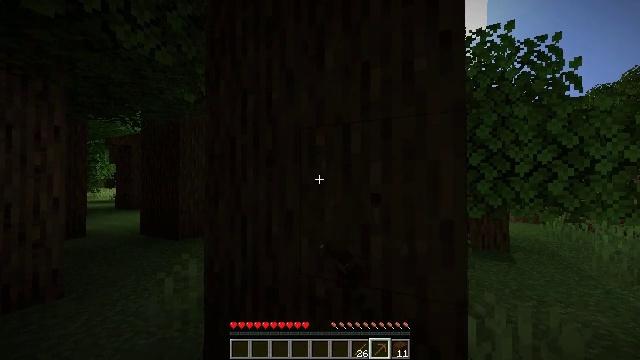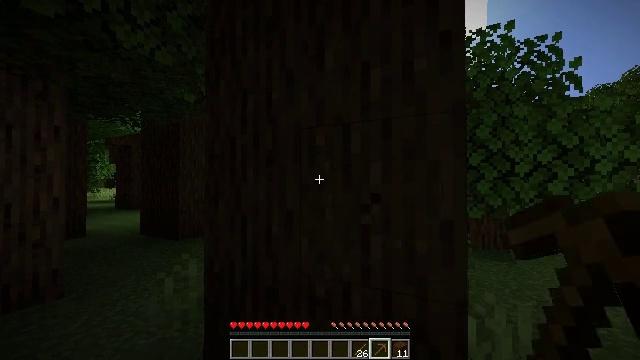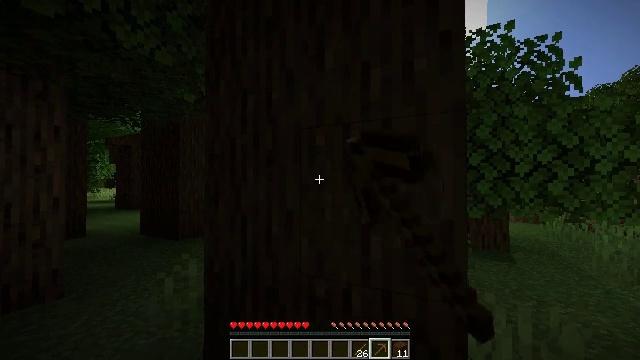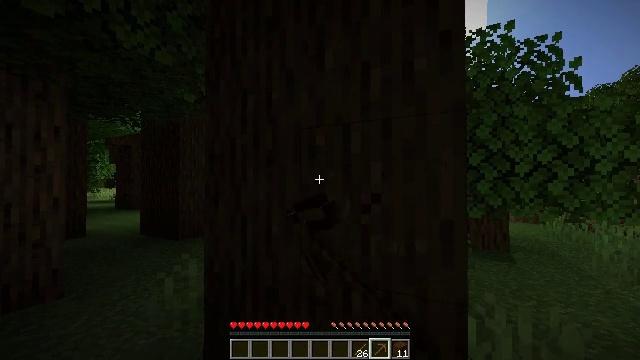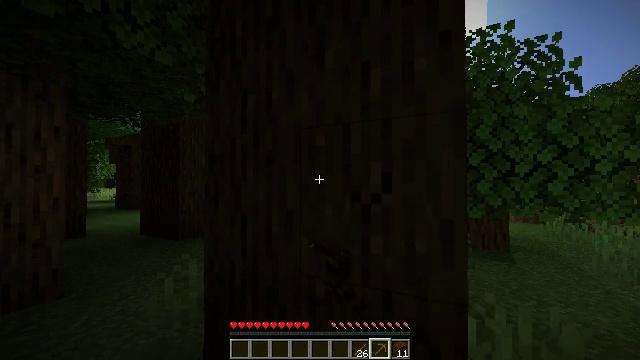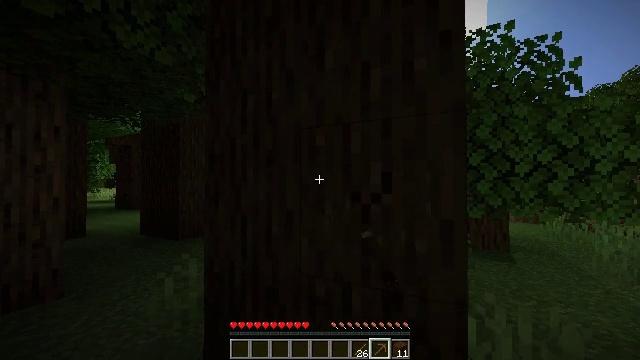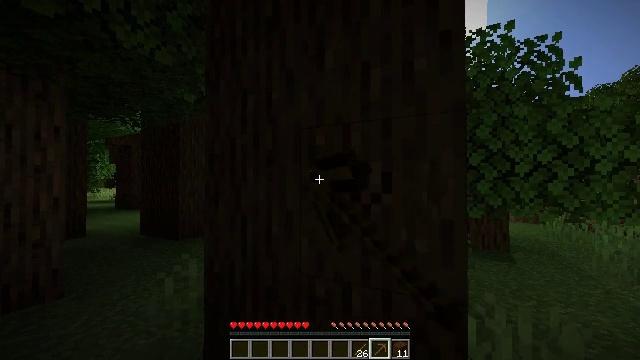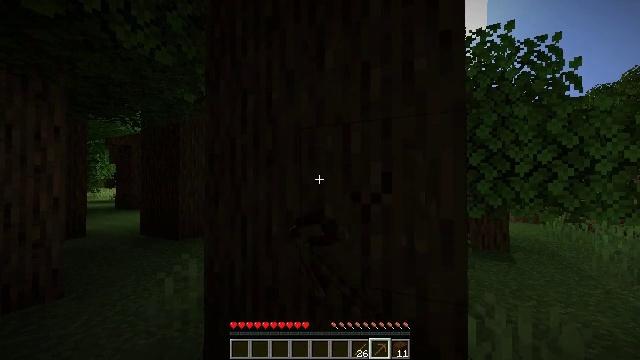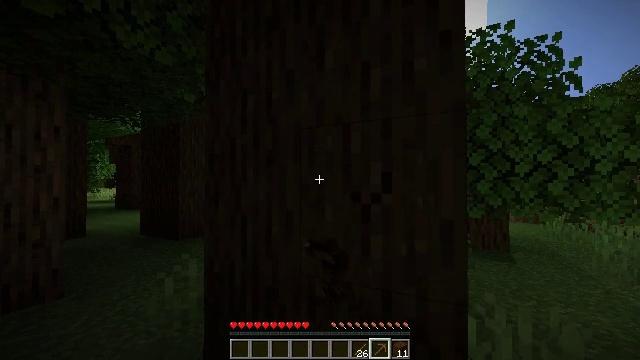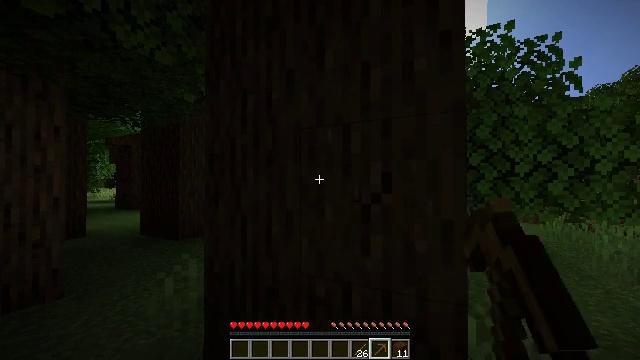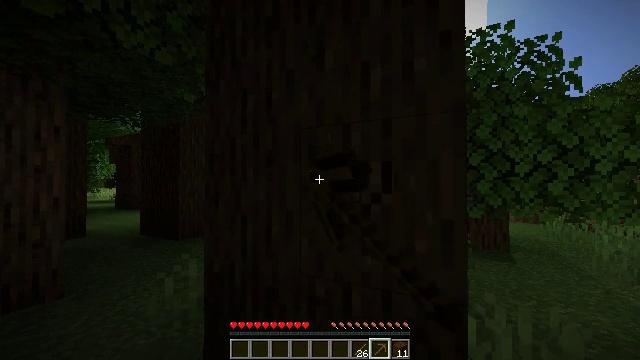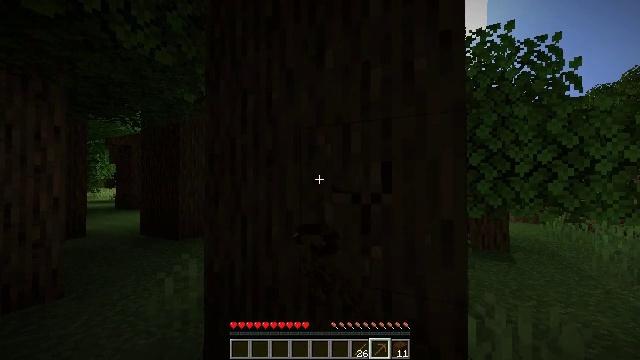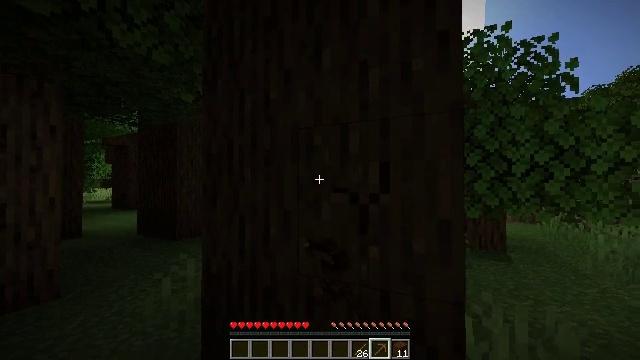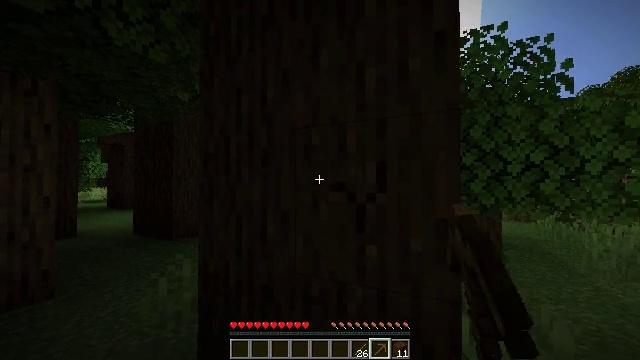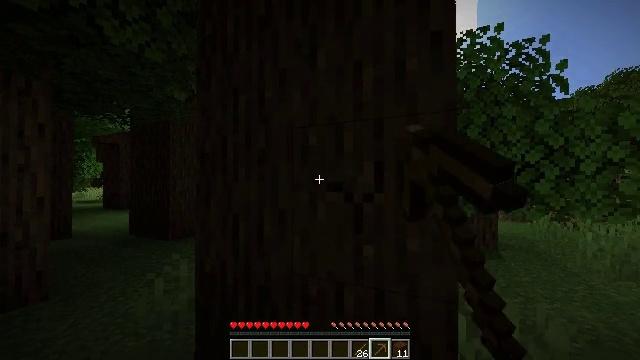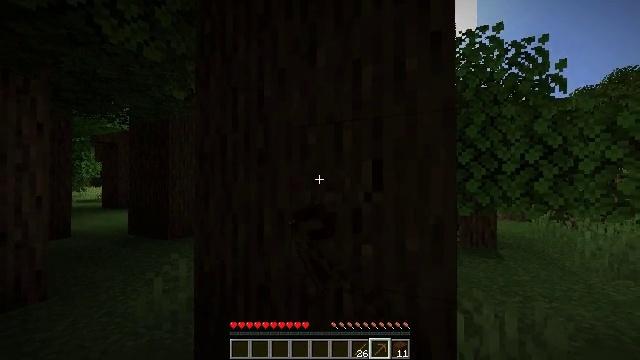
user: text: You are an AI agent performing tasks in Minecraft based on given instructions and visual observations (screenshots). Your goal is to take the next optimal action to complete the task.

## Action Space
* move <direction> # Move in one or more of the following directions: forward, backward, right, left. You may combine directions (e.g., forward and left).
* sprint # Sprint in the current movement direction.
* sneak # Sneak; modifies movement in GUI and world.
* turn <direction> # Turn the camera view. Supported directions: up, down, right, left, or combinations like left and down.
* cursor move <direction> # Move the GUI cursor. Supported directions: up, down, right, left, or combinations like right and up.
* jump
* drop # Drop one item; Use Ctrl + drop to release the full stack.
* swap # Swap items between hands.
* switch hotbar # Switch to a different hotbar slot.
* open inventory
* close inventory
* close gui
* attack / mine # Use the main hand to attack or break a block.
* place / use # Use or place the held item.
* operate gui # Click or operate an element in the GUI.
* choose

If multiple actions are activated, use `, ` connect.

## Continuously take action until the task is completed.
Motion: motion action
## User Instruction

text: Collect dark oak log for building.
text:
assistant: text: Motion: attack / mine
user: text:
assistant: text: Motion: attack / mine
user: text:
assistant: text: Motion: attack / mine
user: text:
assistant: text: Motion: attack / mine
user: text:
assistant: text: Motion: attack / mine
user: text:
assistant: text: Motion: attack / mine
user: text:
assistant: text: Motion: attack / mine
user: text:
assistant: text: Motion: attack / mine
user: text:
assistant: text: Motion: attack / mine
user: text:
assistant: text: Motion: attack / mine
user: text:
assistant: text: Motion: attack / mine
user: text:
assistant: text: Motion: attack / mine
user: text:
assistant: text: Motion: attack / mine
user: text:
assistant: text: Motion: attack / mine
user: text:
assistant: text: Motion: attack / mine
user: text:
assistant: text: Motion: move forward, attack / mine
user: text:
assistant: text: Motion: move forward, attack / mine
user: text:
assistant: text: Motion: attack / mine
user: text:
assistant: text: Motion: turn right and down, attack / mine
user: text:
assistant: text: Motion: turn right and down, attack / mine
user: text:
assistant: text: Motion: turn right, attack / mine
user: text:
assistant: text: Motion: attack / mine
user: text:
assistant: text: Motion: attack / mine
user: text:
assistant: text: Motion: attack / mine
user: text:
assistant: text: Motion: attack / mine
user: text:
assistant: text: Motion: attack / mine
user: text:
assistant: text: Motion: attack / mine
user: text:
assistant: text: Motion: attack / mine
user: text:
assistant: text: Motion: attack / mine
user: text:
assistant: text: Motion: attack / mine